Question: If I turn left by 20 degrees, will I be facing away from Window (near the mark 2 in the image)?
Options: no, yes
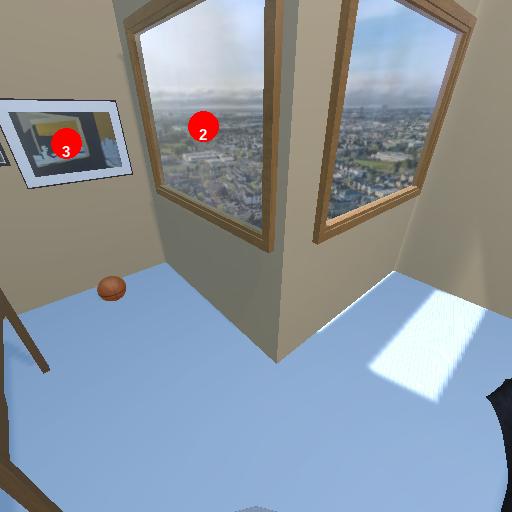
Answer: no